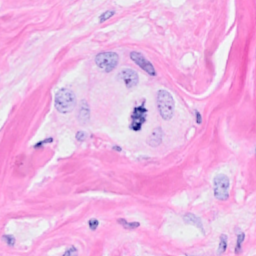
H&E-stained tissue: Breast